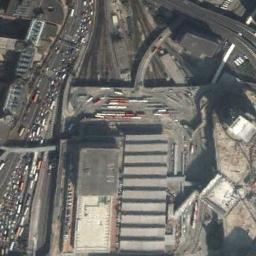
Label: railway_station